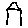
Label: house